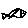
Label: fish